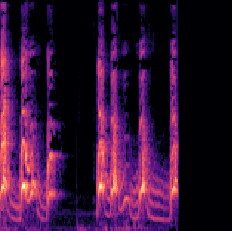
Sound class: Dog